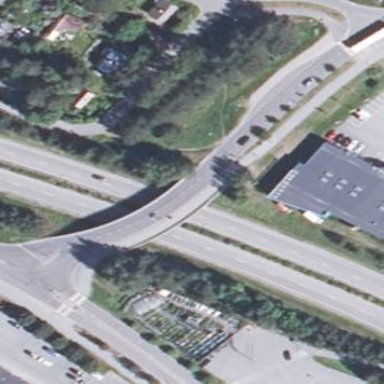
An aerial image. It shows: Man-made bridge.